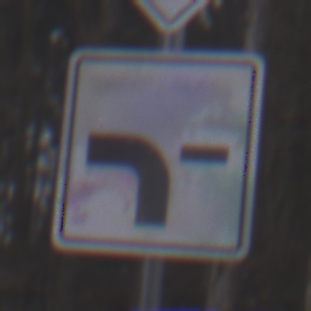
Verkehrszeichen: VerlaufVorfahrtsstrasse6
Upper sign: Vorfahrtsstrasse
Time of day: Midday
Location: Outdoor (Nature)
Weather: Overcast
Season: Autumn
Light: Natural